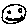
Label: smiley face